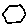
Label: hexagon